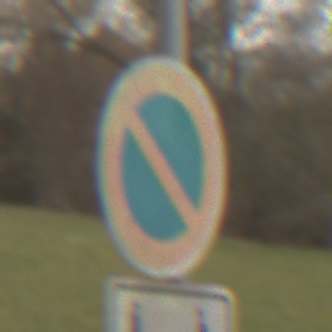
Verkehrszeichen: EingeschraenktesHalteverbot
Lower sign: CarsharingfahrzeugeFrei
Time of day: Midday
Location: Outdoor (Nature)
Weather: Overcast
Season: NotSpecified
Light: Natural